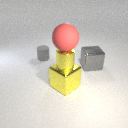
large yellow metal cube below large red rubber sphere